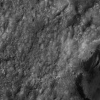
Atmospheric dust classification: not_dusty